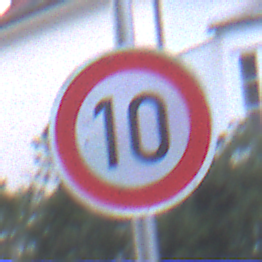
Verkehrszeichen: Geschwindigkeit10
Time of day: SunriseSunset
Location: Outdoor (Urban)
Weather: PartlyCloudy
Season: NotSpecified
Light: Natural